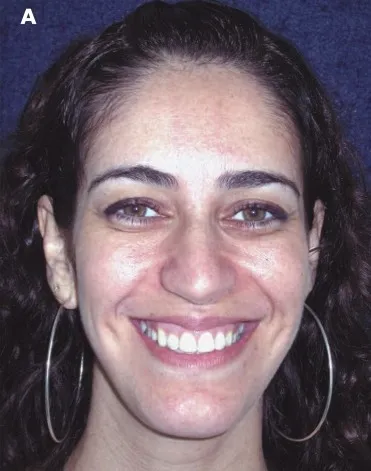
Postoperative frontal aspect.
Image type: medical_photograph (oral_photograph)